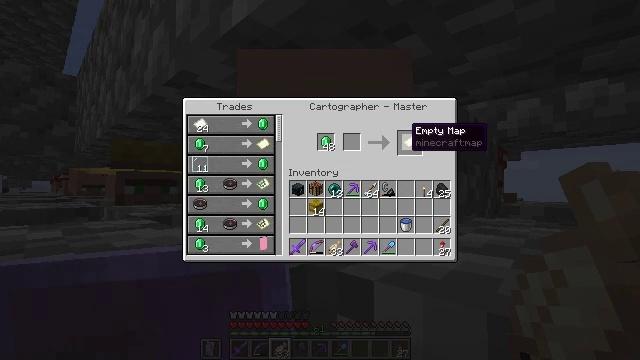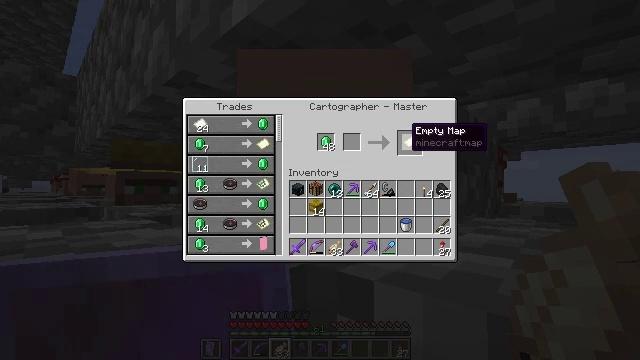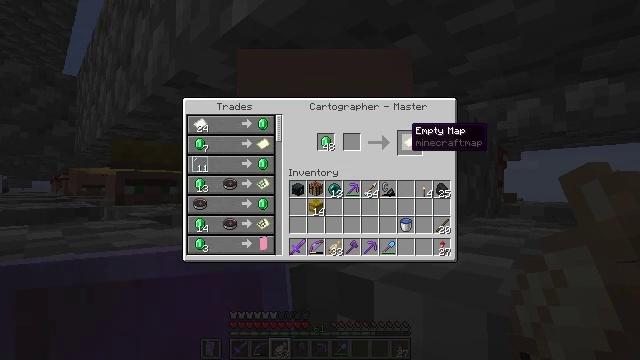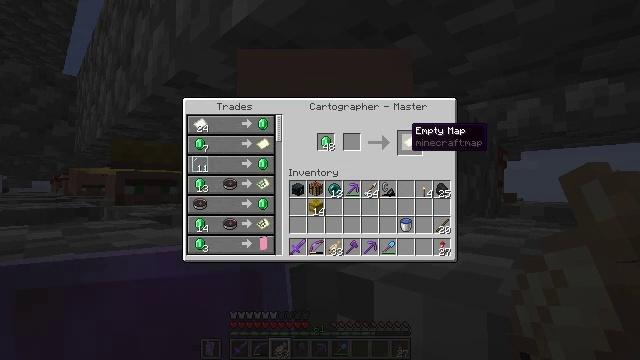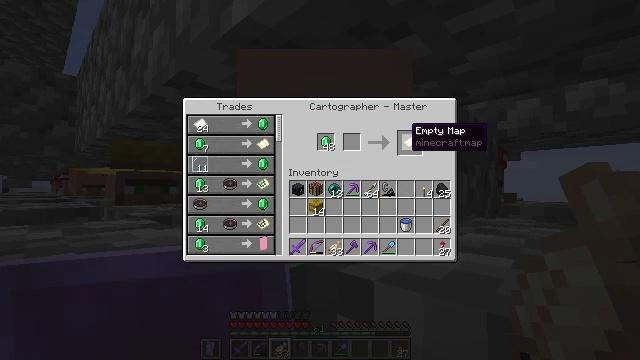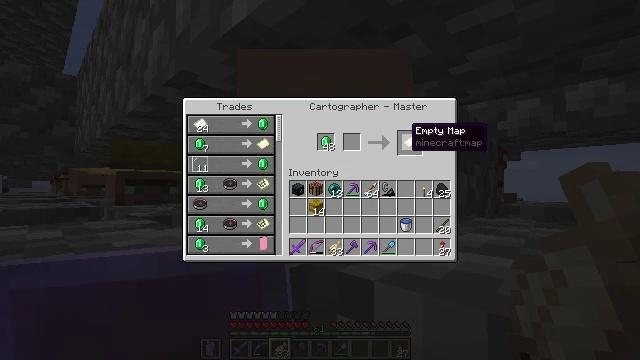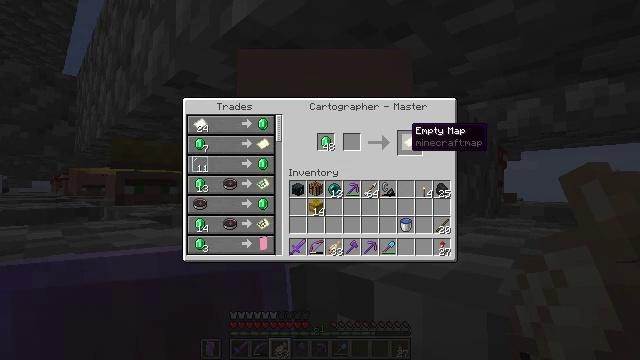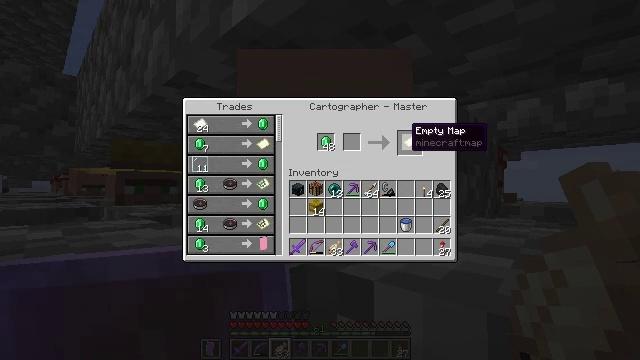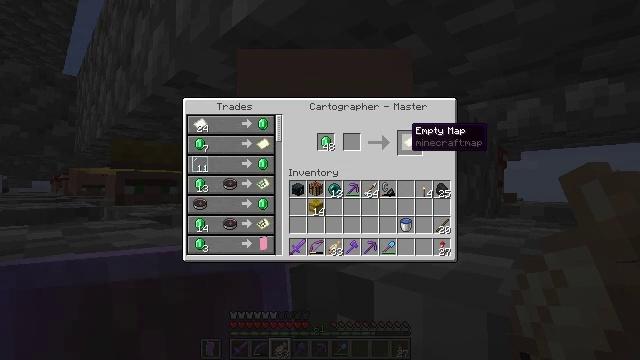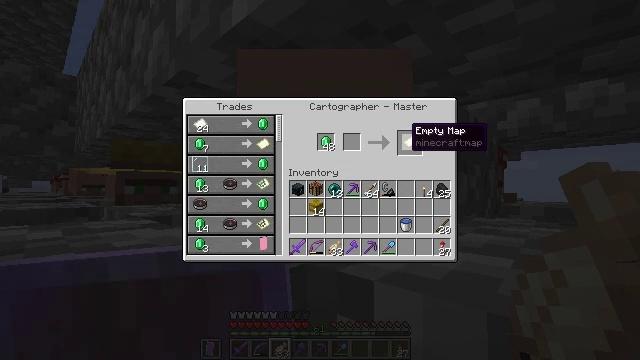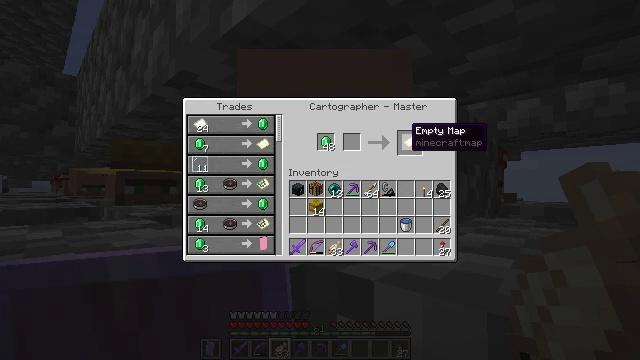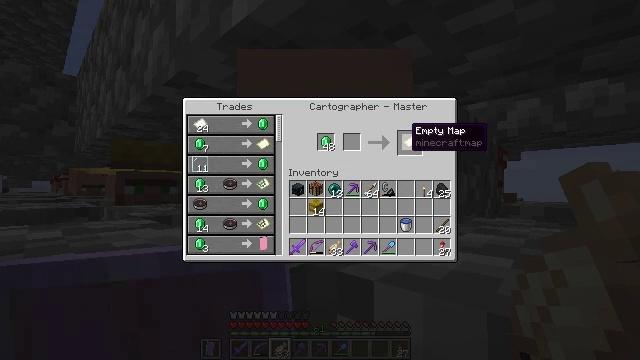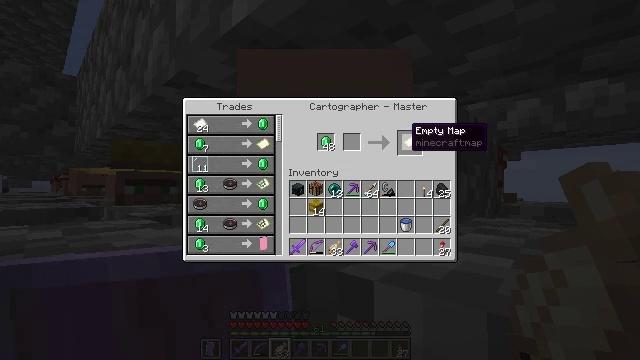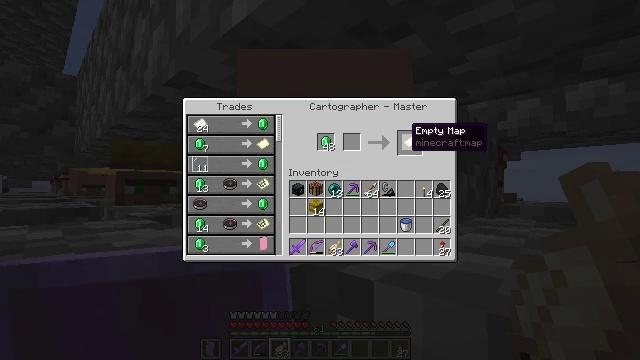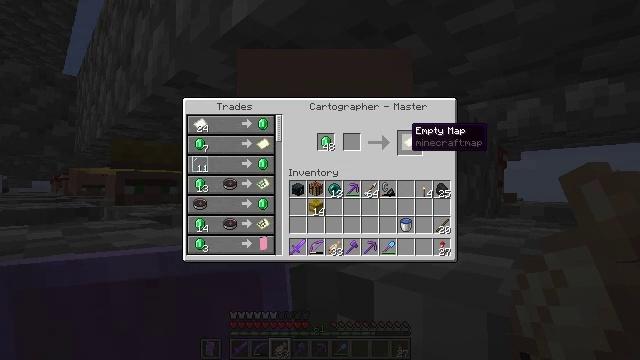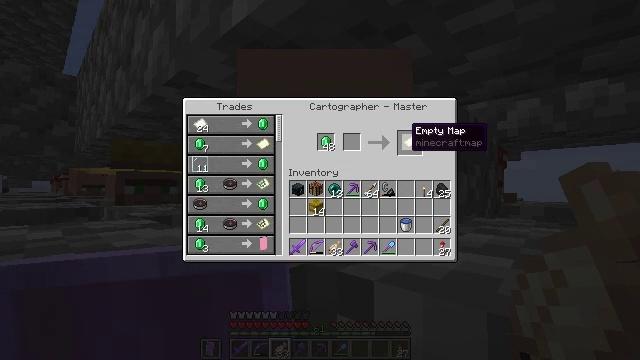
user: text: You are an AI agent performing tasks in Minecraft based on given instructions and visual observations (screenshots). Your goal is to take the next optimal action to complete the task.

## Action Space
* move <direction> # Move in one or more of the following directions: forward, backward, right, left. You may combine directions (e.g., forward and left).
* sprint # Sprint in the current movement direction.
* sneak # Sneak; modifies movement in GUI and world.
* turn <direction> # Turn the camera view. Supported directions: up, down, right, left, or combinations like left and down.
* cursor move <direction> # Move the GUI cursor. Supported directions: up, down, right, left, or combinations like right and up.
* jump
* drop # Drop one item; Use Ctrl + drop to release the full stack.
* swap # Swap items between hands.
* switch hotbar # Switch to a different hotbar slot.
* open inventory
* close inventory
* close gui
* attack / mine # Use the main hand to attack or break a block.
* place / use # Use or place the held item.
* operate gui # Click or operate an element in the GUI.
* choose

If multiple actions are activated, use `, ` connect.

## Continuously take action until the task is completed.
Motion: motion action
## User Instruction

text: To obtain a map, craft it using the right materials on a crafting table.
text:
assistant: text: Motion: no_op
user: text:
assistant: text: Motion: no_op
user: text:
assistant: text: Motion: no_op
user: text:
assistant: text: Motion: no_op
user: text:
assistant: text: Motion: no_op
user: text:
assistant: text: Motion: no_op
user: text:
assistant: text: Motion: no_op
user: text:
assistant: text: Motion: no_op
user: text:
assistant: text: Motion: no_op
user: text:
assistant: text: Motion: no_op
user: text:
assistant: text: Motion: no_op
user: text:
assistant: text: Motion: no_op
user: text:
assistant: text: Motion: no_op
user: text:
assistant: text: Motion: no_op
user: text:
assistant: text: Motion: no_op
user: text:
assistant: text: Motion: no_op
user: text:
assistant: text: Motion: no_op
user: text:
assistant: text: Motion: no_op
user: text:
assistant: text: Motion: no_op
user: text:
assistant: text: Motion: sneak
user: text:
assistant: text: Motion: sneak
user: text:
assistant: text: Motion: sneak
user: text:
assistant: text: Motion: sneak, operate gui
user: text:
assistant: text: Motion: sneak, operate gui
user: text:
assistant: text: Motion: sneak, operate gui
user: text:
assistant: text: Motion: sneak
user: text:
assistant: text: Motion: sneak
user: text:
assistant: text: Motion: sneak